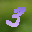
Label: 3